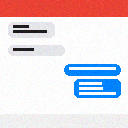
Screen state: on